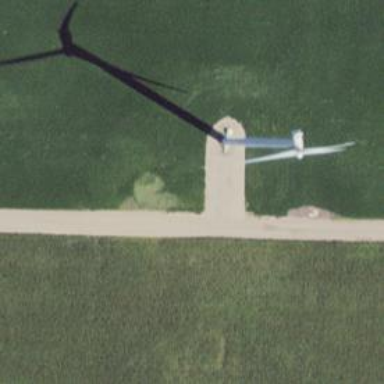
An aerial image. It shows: Wind generator powered by wind. The generator type is horizontal axis and it uses wind turbines.